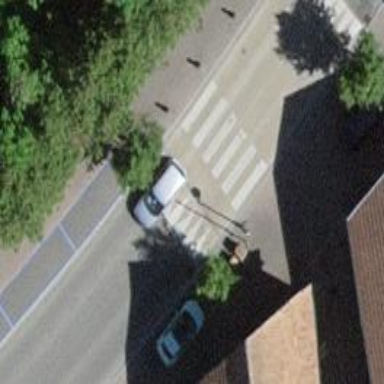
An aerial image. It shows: Zebra crossing for pedestrians.